Field crop: tomato
Growth stage: 1
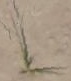
Species: cyperus